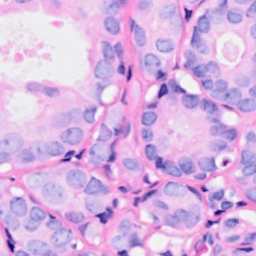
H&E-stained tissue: Breast